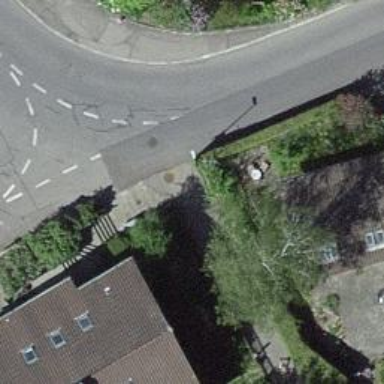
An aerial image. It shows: Bollard.